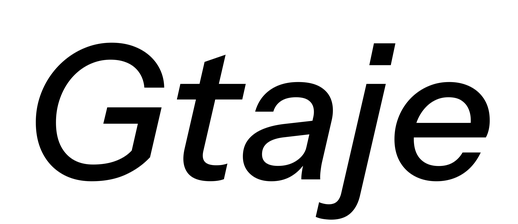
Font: InstrumentSans-Italic_Medium_Italic